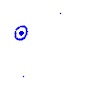
Particle: pion